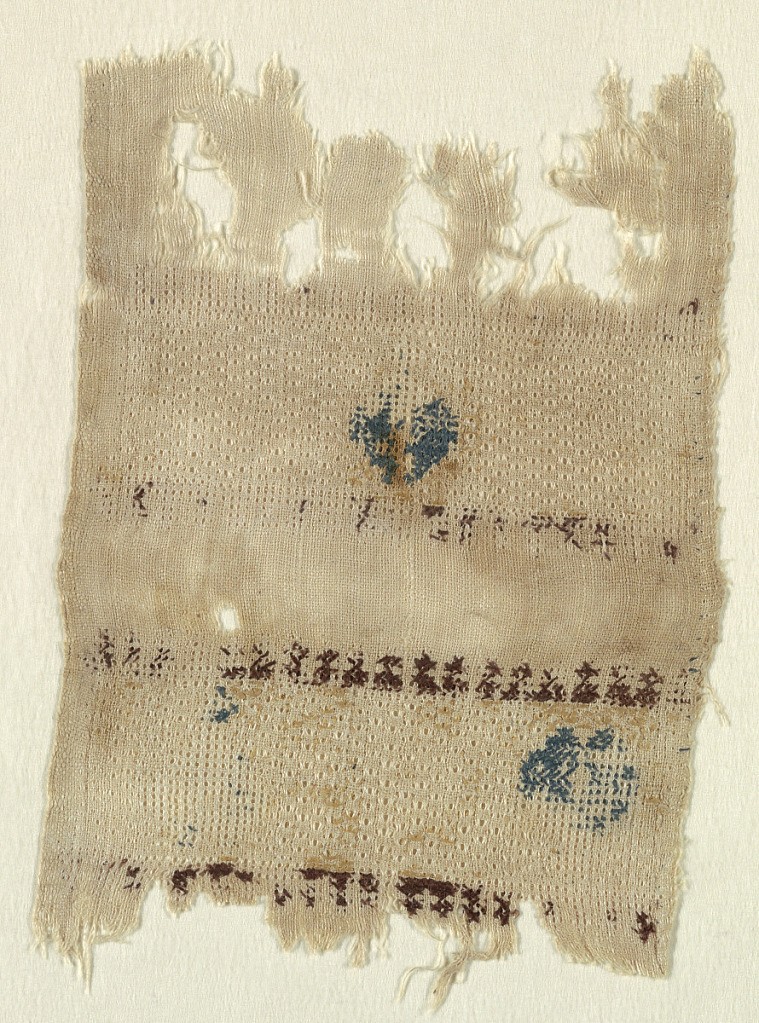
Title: Textile
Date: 12th–13th century
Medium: linen, silk Technique: embroidered
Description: Undyed linen cloth crossed with two parallel bands with stemmed heart forms in blue silk cross-stitch on tan silk chain-stitch and stem-stitch ground; dark brown silk cross-stitch guard borders. One plain selvage with double warps. Narrow hand hem on opposite side.